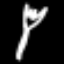
Label: fork